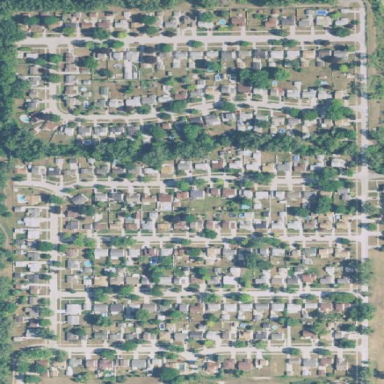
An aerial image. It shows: Single-family residential area.